Question: I'm trying to create an Apache Derby-Table and to insert data in it by the JDBC-interface.
Here is a short excerpt of my implementation:
'''
public class SQLDatabase {
private Connection connection = null;
public final static String HOME_DIRECTORY = System.getProperty("user.home");
public final static String TABLE_NAME = "PORPHYRIE";
public SQLDatabase() {
setConnection();
if (!(isTableExisting(TABLE_NAME))) {
createTable();
}
}
// OTHER
public void createTable() {
String statement = "CREATE TABLE PORPHYRIE("
+ "ID int NOT NULL GENERATED ALWAYS AS IDENTITY"
+ "(START WITH 1,INCREMENT BY 1)," + "ENTRYDATE DATE NOT NULL,"
+ "DRUGTYPE varchar(255) NOT NULL,"
+ "UPPERLIMIT DOUBLE NOT NULL," + "NORMOSANG BOOLEAN NOT NULL,"
+ "MENSTRUATION BOOLEAN NOT NULL,"
+ "DRUGAMOUNT_MG DOUBLE NOT NULL,"
+ "DRUGAMOUNT_ML DOUBLE NOT NULL,"
+ "AMPOULE_NUMBERS DOUBLE NOT NULL,"
+ "RECORDDATE DATE NOT NULL," + "PRIMARY KEY(ID)" + ")";
updateStatement(statement);
}
public void dropTable() {
String statement = "DROP TABLE PORPHYRIE";
updateStatement(statement);
}
public void addData(EntryPoint entry) {
DrugAmount drugAmount = entry.getDrugAmountObject();
SimpleDateFormat form = new SimpleDateFormat("dd.MM.yyyy");
String statement = "INSERT INTO PORPHYRIE (ENTRYDATE,DRUGTYPE,UPPERLIMIT,NORMOSANG,MENSTRUATION,DRUGAMOUNT_MG,DRUGAMOUNT_ML,AMPOULE_NUMBERS,RECORDDATE)"
+ " values('"
+ form.format(entry.getEntryDate().getTime())
+ "','"
+ entry.DRUG_TYPE_DOLANTIN
+ "',"
+ entry.DRUG_UPPER_LIMIT
+ ","
+ entry.getNormoSang()
+ ","
+ entry.getMenstruation()
+ ","
+ drugAmount.getAmpoulesInMG()
+ ","
+ drugAmount.getAmpoulesInML()
+ ","
+ drugAmount.getNumberOfAmpoules() + ",CURRENT_DATE)";
System.out.println("Add data!");
updateStatement(statement);
}
private void setConnection() {
try {
Class.forName("org.apache.derby.jdbc.EmbeddedDriver");
connection = DriverManager.getConnection("jdbc:derby:"
+ HOME_DIRECTORY + "\MyDB;create=true");
} catch (ClassNotFoundException | SQLException e) {
e.printStackTrace();
}
}
private void updateStatement(String statementString) {
try {
PreparedStatement preparedStatement = getConnection()
.prepareStatement(statementString);
preparedStatement.executeUpdate();
} catch (SQLException e) {
e.printStackTrace();
}
}
'''
This is what I get:

What is here the problem with the ID column?
The first time when a SQL-Database object is created, is should create the table, which works fine.
Then you should able to insert some data by the addData()-method, which also looks fine.
But if you create an new SQL-Database Object and use the addData-method() within, then it adds the data (row five in the picture above) but do not auto-increment correctly. What is wrong here?
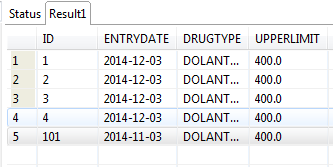
Answer: Gaps in the generated sequence numbers are a correct and documented behavior of Derby.
See, for example, <URL>
And: <URL>